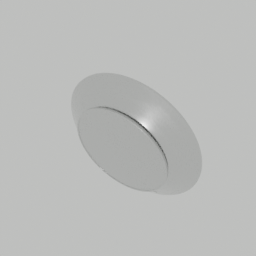
Label: tools